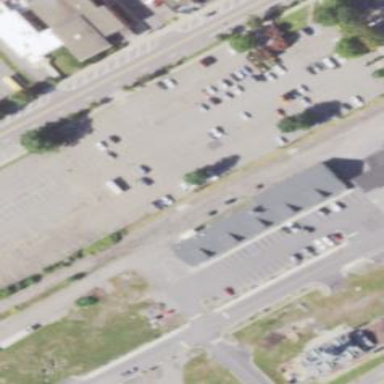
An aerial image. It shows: Commercial building.